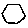
Label: hexagon